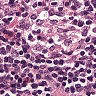
Metastatic tissue present: no